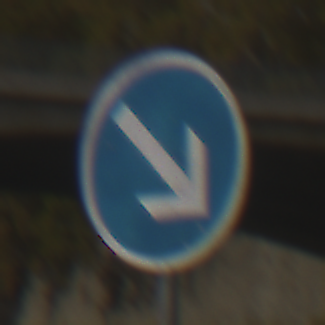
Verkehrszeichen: VorgeschriebeneVorbeifahrtRechts
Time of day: MorningAfternoon
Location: Outdoor (Suburban)
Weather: PartlyCloudy
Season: NotSpecified
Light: Natural